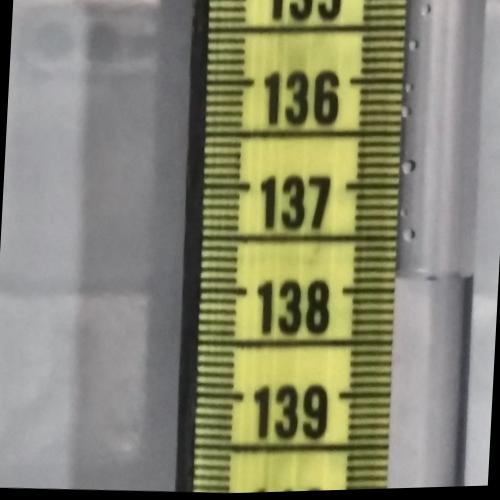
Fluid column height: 137.9 cm